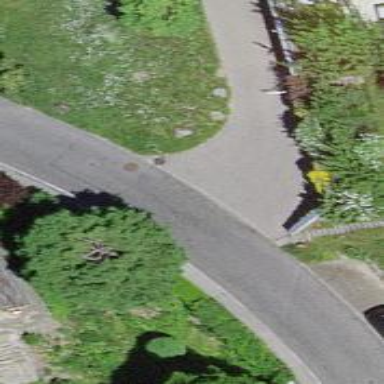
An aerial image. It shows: Asphalt road in residential area.